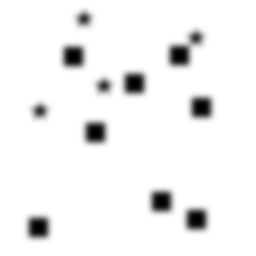
Squares: 8
Triangles: 0
Stars: 4
Total shapes: 12